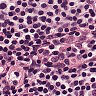
Metastatic tissue present: no